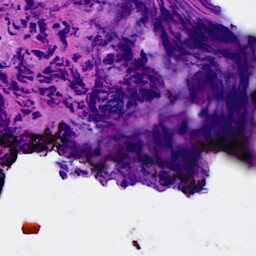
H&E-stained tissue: Breast